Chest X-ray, PA view. Patient: 39 years old, sex F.
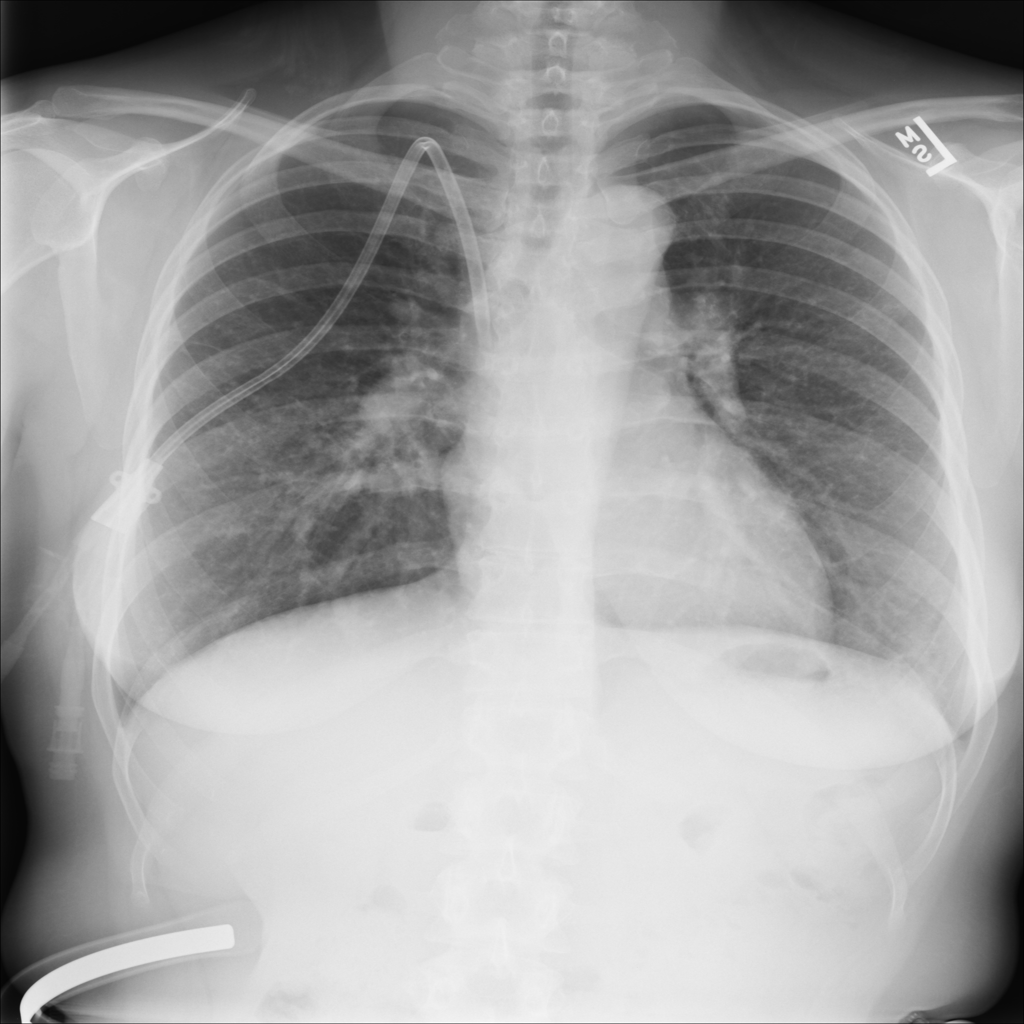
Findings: Mass